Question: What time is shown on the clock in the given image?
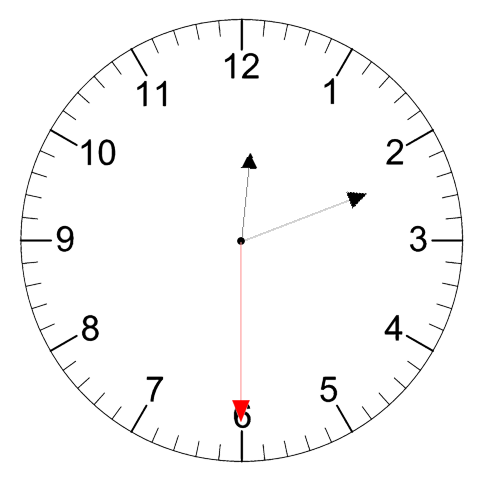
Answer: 12:11:30